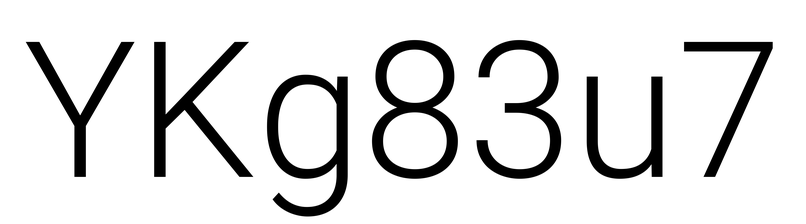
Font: Roboto_Light